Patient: sex M, age 37
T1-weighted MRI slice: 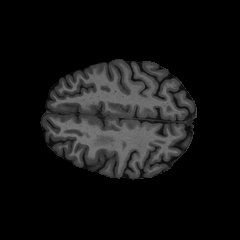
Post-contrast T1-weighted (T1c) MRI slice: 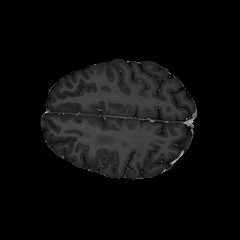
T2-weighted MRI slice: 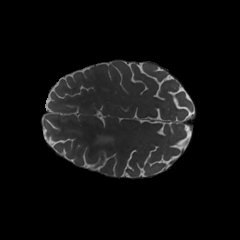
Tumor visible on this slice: yes
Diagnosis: Astrocytoma, IDH-mutant
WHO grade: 4